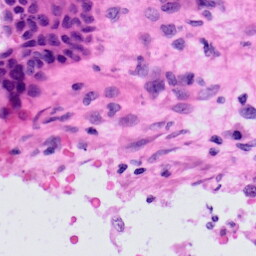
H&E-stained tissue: Skin